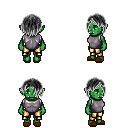
a pixel art fantasy rpg character, female body template, orc, green skin, steel chest armor, gold greaves, gray bangs hairstyle, brown slippers, four views (front, back, left, right), 2x2 character sprite sheet, small pixel art, hard edges, no anti-aliasing